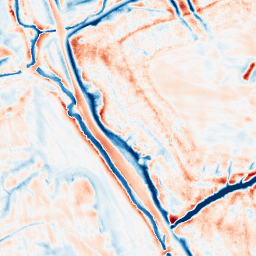
Category: edge_preserving
Decomposition family: bilateral
Decomposition parameters: d: 21
sigma_color: 25
sigma_space: 75
Upsampling method: quartic
Upsampling parameters: scale: 4
Upsampling scale: 4